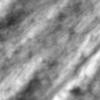
Label: no_change